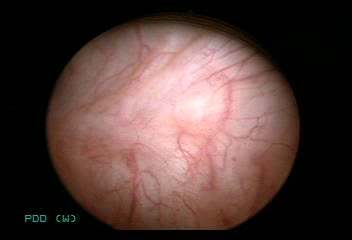
Modality: WLC
Class: Normal mucosa
Bladder cancer association: No